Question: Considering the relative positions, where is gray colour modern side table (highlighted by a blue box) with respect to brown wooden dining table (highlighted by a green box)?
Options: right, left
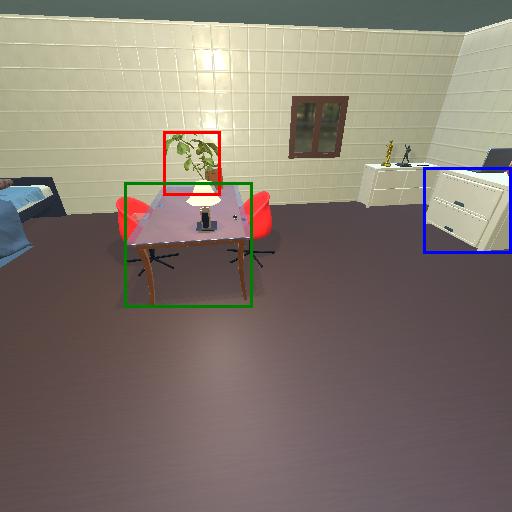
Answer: right